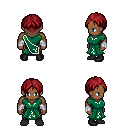
a pixel art fantasy rpg character, male body template, human, dark skin, sash dress, magenta pants, brunette parted hairstyle, white cloth bandages, black shoes, four views (front, back, left, right), 2x2 character sprite sheet, small pixel art, hard edges, no anti-aliasing